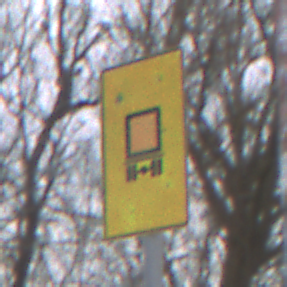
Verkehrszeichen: KennzeichnungspflichtigeFahrzeugeGefaehrlicheGueterOhnePfeilsymbol
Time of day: MorningAfternoon
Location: Outdoor (Suburban)
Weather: Overcast
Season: NotSpecified
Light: Natural